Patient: sex M, age 55
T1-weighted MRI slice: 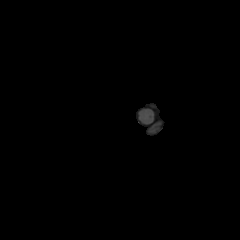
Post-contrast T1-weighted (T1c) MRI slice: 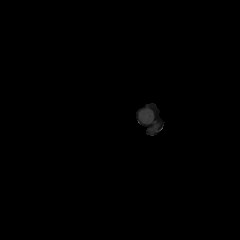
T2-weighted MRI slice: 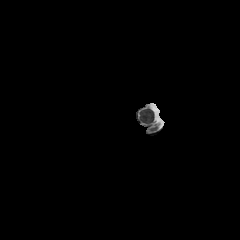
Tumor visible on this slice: no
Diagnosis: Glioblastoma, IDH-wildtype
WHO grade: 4